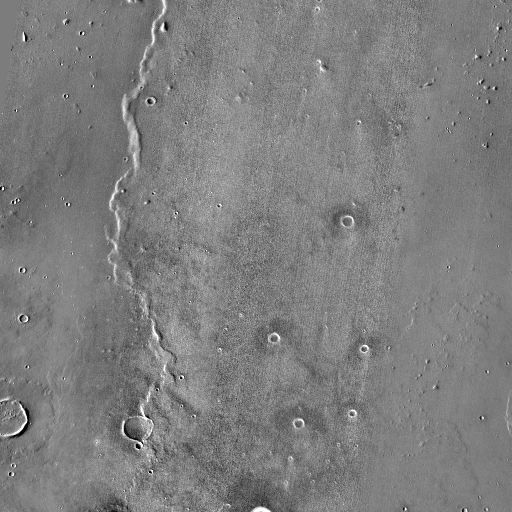
Crater classes present: Background, Other, Layered